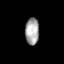
Tissue: skin
Cell type: Endothelial cells
Senescence score: 0.7387
Nuclear area (px): 363
Mean DAPI intensity: 165.981